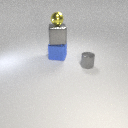
large gray metal cube below small yellow metal sphere